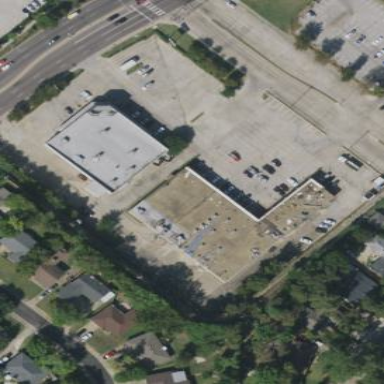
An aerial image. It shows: Retail building.